Aerial crown-view tile of a tropical tree (Barro Colorado Island, Panama), acquired 20241014:
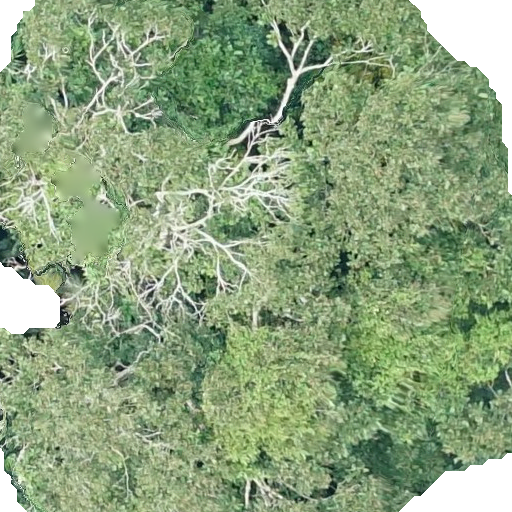
Species: Dipteryx oleifera
GBIF accepted scientific name: Dipteryx oleifera
Crown area: 482.376 m²